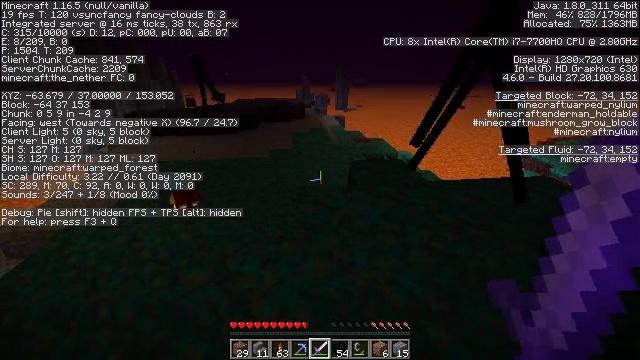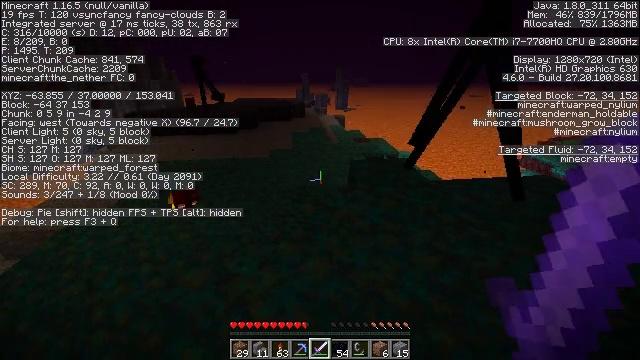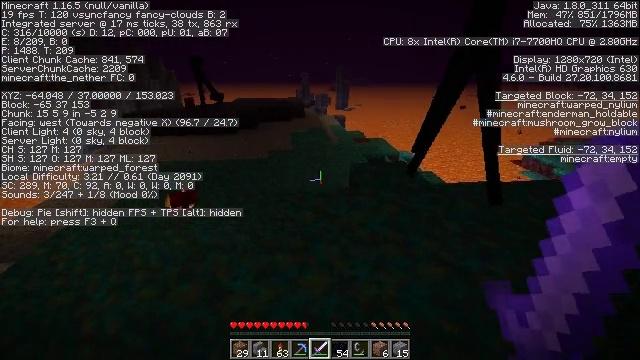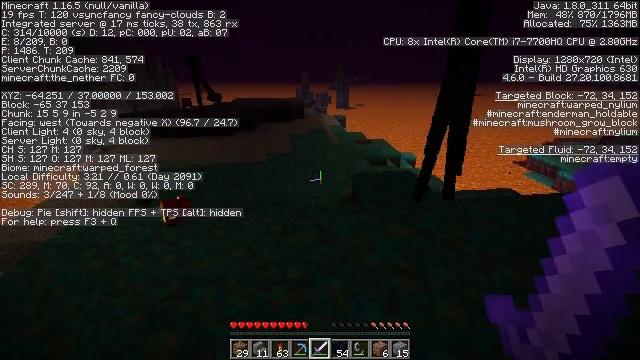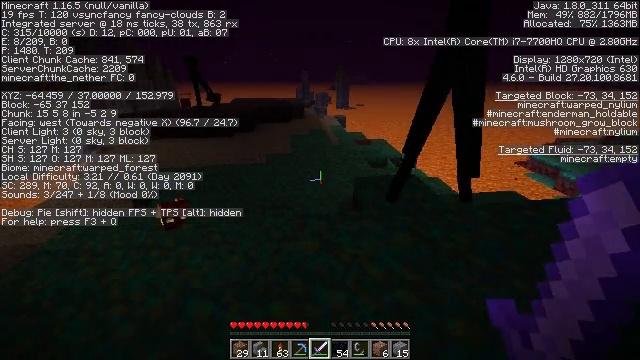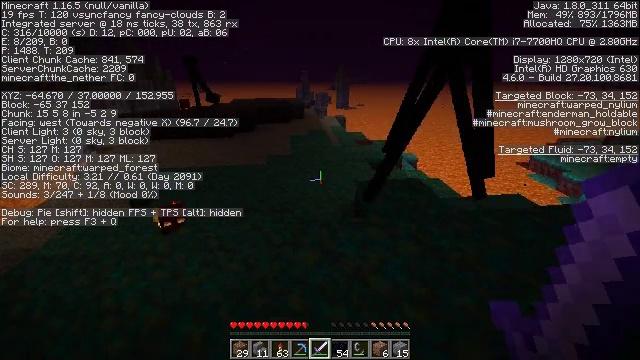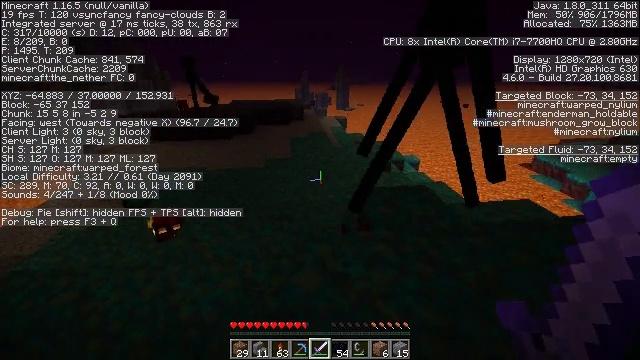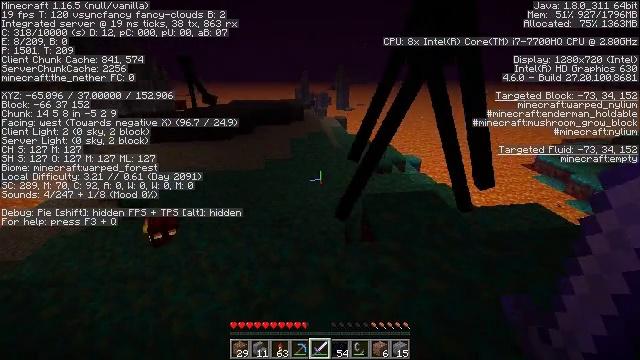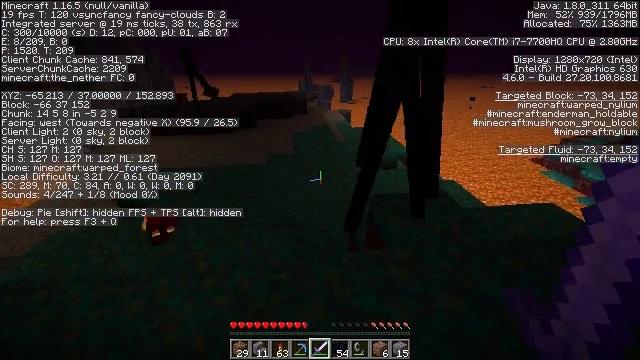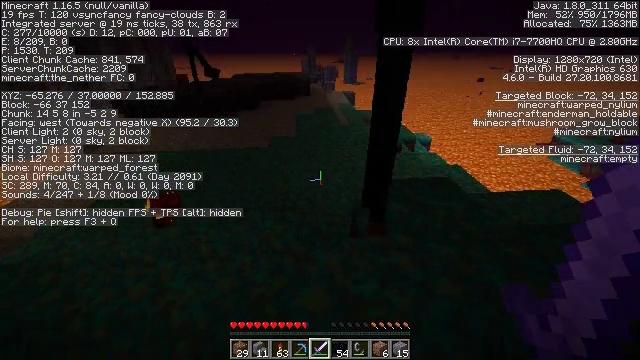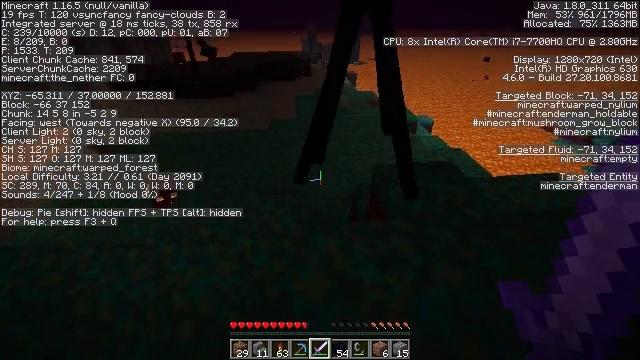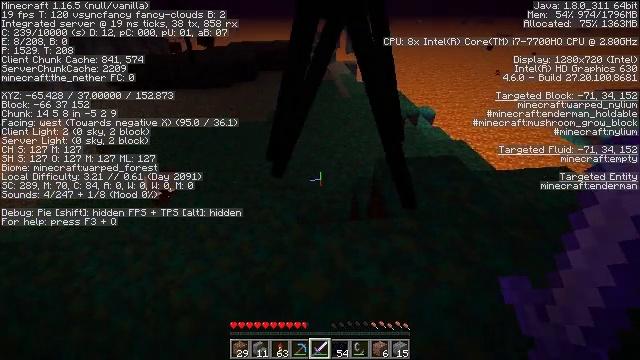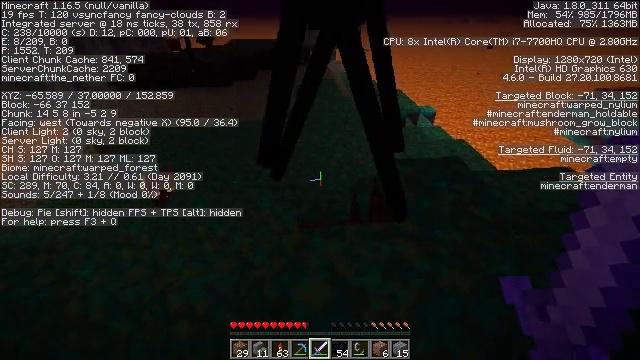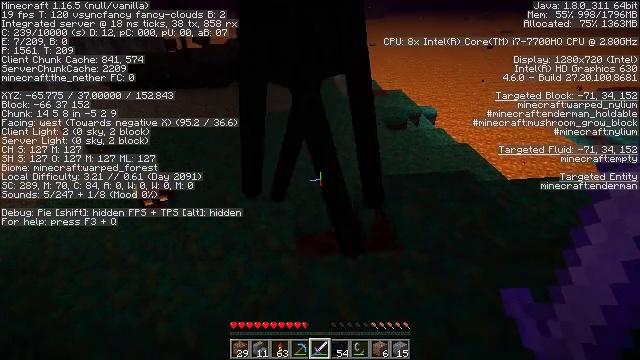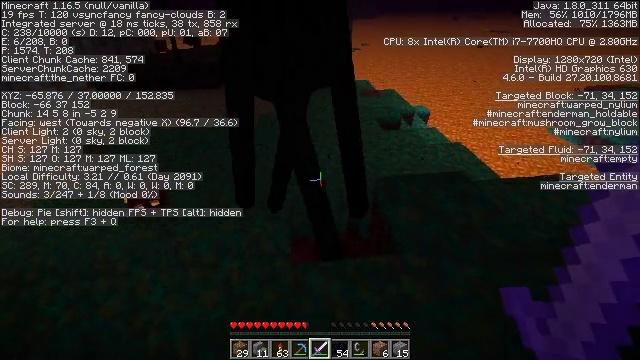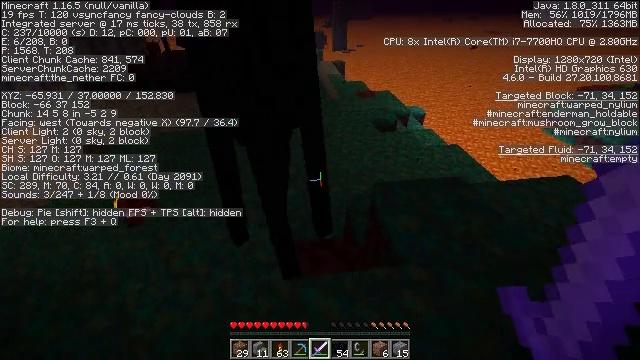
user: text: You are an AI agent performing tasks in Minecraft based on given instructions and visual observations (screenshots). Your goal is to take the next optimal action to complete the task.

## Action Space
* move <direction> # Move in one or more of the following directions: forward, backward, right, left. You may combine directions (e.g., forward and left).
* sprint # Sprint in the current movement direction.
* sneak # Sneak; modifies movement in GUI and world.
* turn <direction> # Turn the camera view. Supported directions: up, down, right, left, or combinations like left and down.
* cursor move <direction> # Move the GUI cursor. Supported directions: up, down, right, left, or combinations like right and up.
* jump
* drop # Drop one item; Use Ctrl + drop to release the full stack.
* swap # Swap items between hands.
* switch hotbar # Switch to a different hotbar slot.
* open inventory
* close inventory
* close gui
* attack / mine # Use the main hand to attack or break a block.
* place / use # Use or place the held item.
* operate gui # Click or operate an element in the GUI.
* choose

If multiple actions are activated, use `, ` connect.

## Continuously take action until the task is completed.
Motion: motion action
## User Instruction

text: Fight hostile mobs.
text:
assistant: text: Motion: move forward
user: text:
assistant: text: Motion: move forward
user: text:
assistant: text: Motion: move forward
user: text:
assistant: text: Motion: move forward
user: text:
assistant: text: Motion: move forward
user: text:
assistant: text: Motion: move forward
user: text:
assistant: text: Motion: move forward
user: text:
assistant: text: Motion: turn down
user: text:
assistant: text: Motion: turn down
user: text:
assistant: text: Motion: turn down
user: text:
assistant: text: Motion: move forward, turn down
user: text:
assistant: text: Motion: move forward
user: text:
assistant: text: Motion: move forward
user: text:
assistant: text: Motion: turn right
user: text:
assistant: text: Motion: turn right
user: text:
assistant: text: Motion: move forward
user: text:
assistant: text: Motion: move forward
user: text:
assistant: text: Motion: move forward
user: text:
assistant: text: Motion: move forward and move right
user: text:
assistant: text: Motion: move forward and move right
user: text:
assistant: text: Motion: move forward and move right
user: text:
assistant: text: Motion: move forward and move right, turn left
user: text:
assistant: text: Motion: move forward and move right, turn left and down
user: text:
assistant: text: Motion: move forward and move right, turn down
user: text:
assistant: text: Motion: move forward and move right, turn down
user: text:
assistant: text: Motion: move forward and move right, turn left and down
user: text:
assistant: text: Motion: move forward and move right, turn left and down
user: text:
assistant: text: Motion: move forward, turn left and down
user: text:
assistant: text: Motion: move forward, turn left and down
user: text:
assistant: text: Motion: move forward, turn left and down